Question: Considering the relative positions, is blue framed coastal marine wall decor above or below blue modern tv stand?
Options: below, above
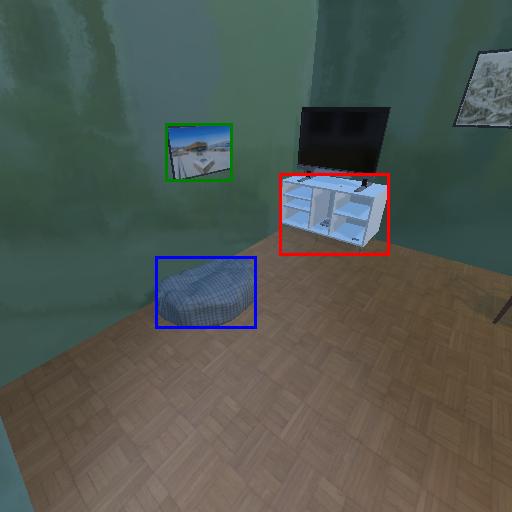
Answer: below